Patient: sex F, age 67
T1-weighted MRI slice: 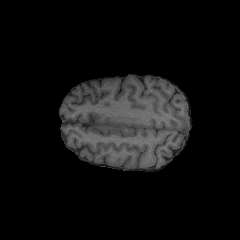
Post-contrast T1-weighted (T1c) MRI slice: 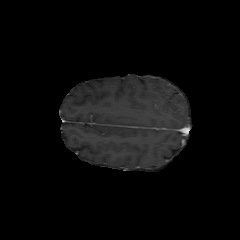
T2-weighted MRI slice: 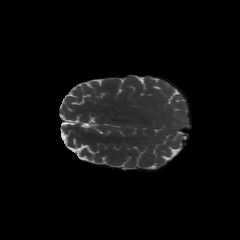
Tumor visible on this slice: no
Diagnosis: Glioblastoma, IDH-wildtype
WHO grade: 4